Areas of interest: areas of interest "Commercial service"
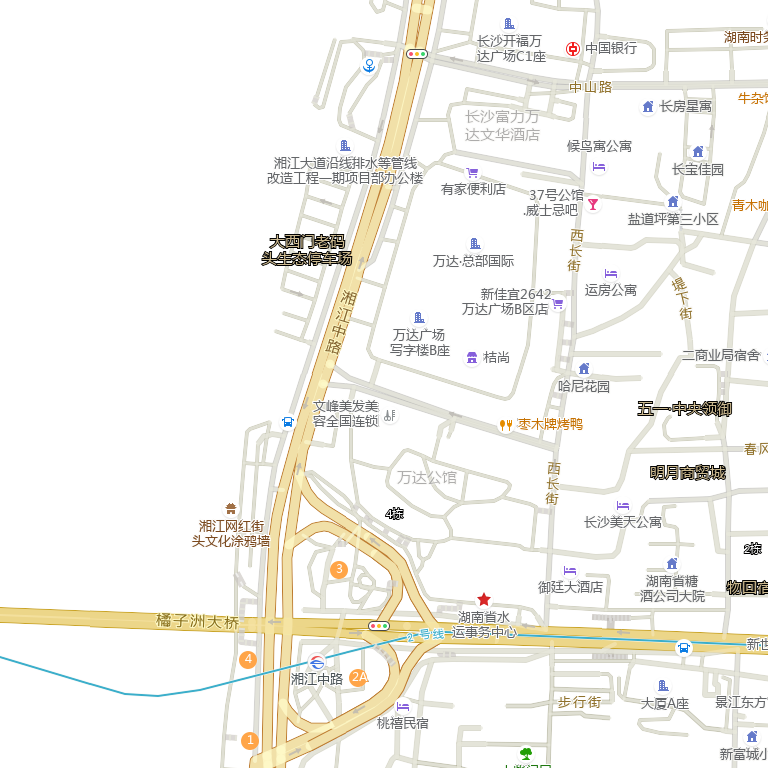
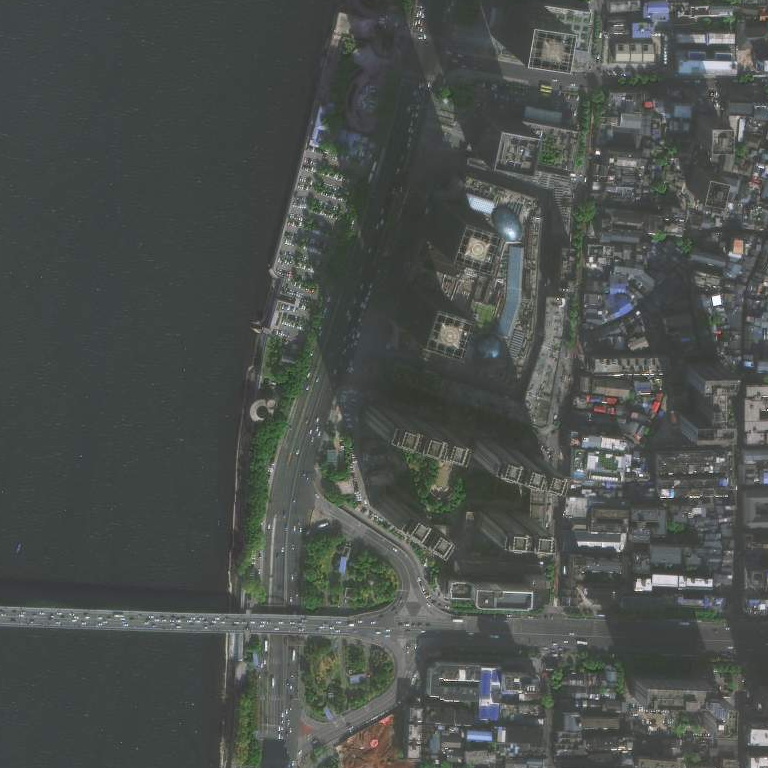